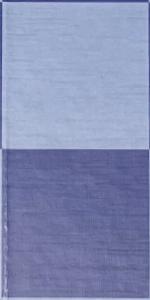
Label: Empty